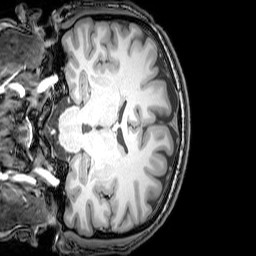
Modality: T1w
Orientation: coronal
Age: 21
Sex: male
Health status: healthy
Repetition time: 0.081 s
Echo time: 0.037 s